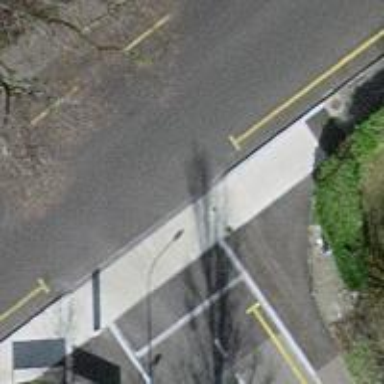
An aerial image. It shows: Unmarked crossing with zebra crossing reference.